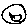
Label: smiley face